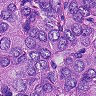
Metastatic tissue present: yes